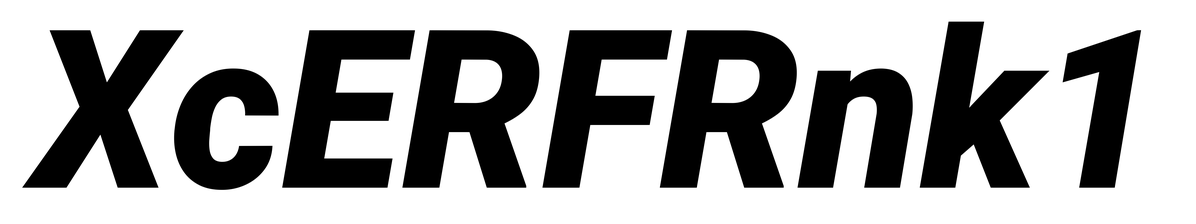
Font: Roboto-Italic_Black_Italic